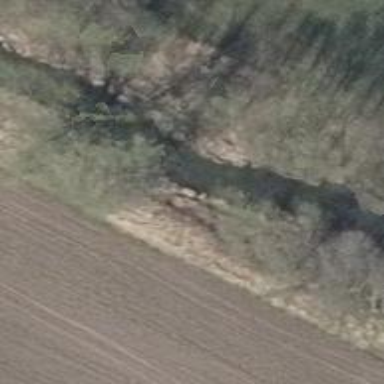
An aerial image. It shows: Row of deciduous broadleaved trees.